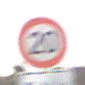
Verkehrszeichen: Geschwindigkeit20
Zusatzzeichen unten: HinweisDurchVerbaleAngabe8
Umgebung: Outdoor, Nature
Tageszeit: SunriseSunset
Wetter: Clear
Licht: Natural
Jahreszeit: NotSpecified
Kontrast: HighContrast